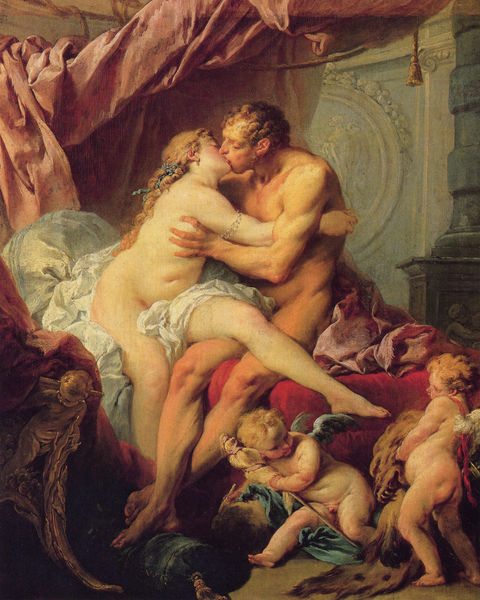
Titel: Hercule et Omphale, Herkules und Omphale
Künstler: François Boucher
Standort: Moskva
Institution: The Pushkin State Museum of Fine Arts
Schlagwörter: akt, blau, flügel, gemälde, gruppe, hand, kopf, körper, mann, nackt, rubens, weiß, grün, menschen, sitzen, brust, busen, frankreich, frau, haar, kleider, köpfe, säule, zimmer, rot, tuch, ornament, blond, profile, wand, arme, band, barock, halten, samt, bild, vorhang, gewand, haare, stoff, tücher, decke, kind, klassizismus, paar, personen, brünett, locken, perlen, rokoko, kinder, kreis, rund, engel, putte, putto, beine, fell, kuss, küssen, leidenschaft, liebe, sofa, umarmung, schlafen, man, klein, haarband, blue, curtain, curtains, fringe, kiss, kissen, pillow, pillows, red, white, black, chaise, face, gold, gray, green, hair, lounge, nose, old, robe, woman, muskeln, bed, bedroom, bett, blanket, pink, sheet, sheets, kordel, nackte, podest, erotik, fett, diwan, palast, blondine, sex, lockig, greifen, blonde, bildniss, liebespaar, armreif, muskel, angel, angels, naked, nude, nudity, satyr, skin, stone, innig, liebende, ear, head, orange, young, venus, baldachin, boy, child, tempel, löwe, gerafft, amor, putten, oval, trim, mars, fur, herkules, psyche, putti, couple, statue, wings, zepter, breast, himmelbett, children, armor, cherub, cherubs, cupid, drape, love, herakles, ancient, michelangelo, amor und psyche, renaissance, decken, beauty, anfassen, tor, pale, aphrodite, leibende, ares, erotic, rich, round, titian, kid, eros, kissing, lovers, passion, body, intimate, navel, penis, canopy, bettlacken, leg, babies, grapschen, penelope, fantasy, romance, akr, soft, woman', rotes bett, belly, braids, boobs, tits, infants, +schlaf, futuristic, nacktheit, dürrenmatt, ausgreifen, schuchtern, tit, wonam, muscled, budoir, coverlet, shubby, crving, groping, sjeets, wingsw, rennesance, blamkets, sot, bettwäsche